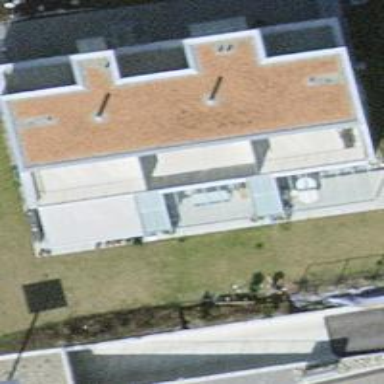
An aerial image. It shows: House with flat roof.